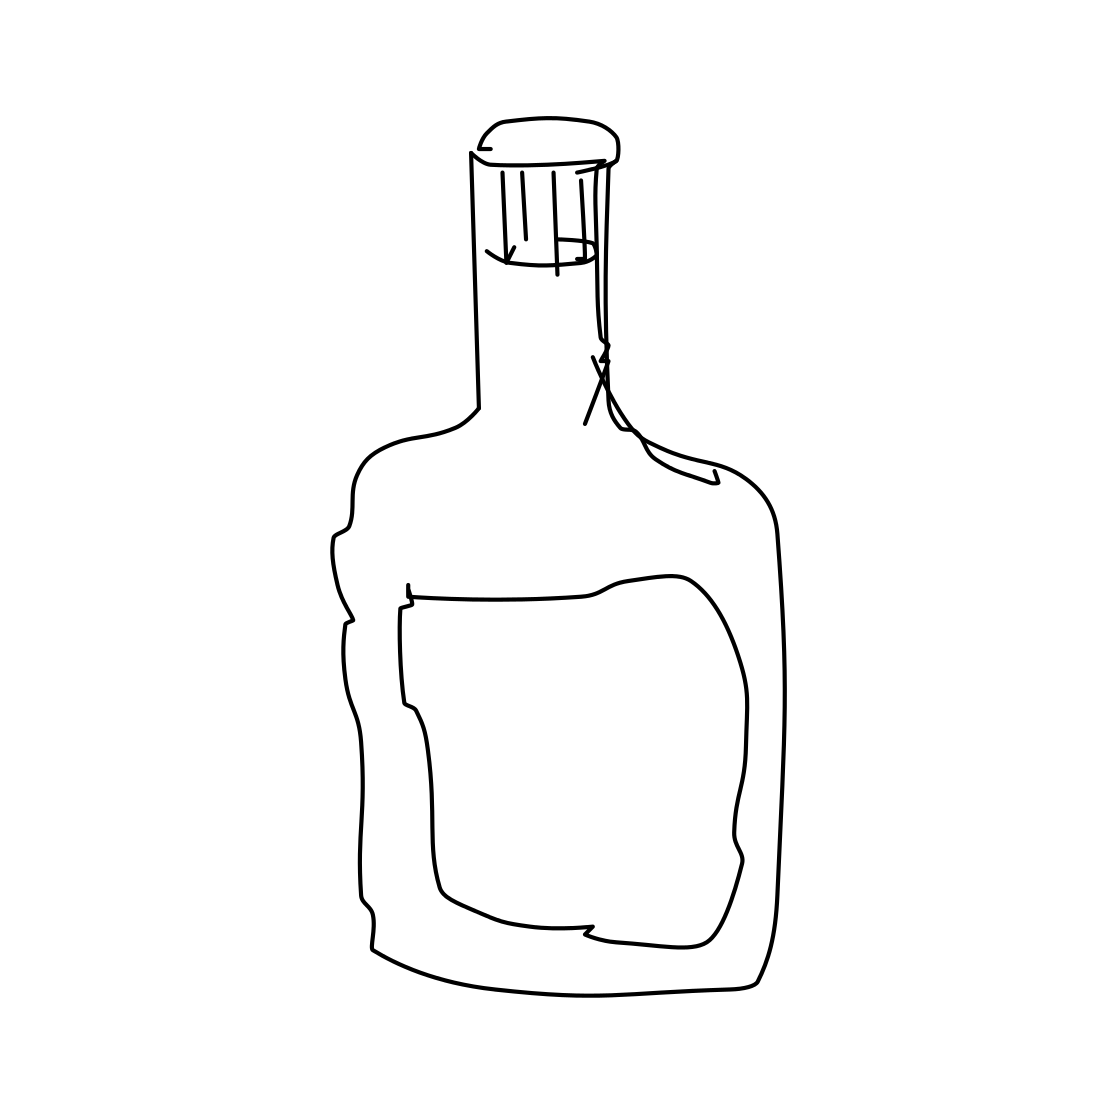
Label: wine-bottle